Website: slack
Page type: stored-credit-cards
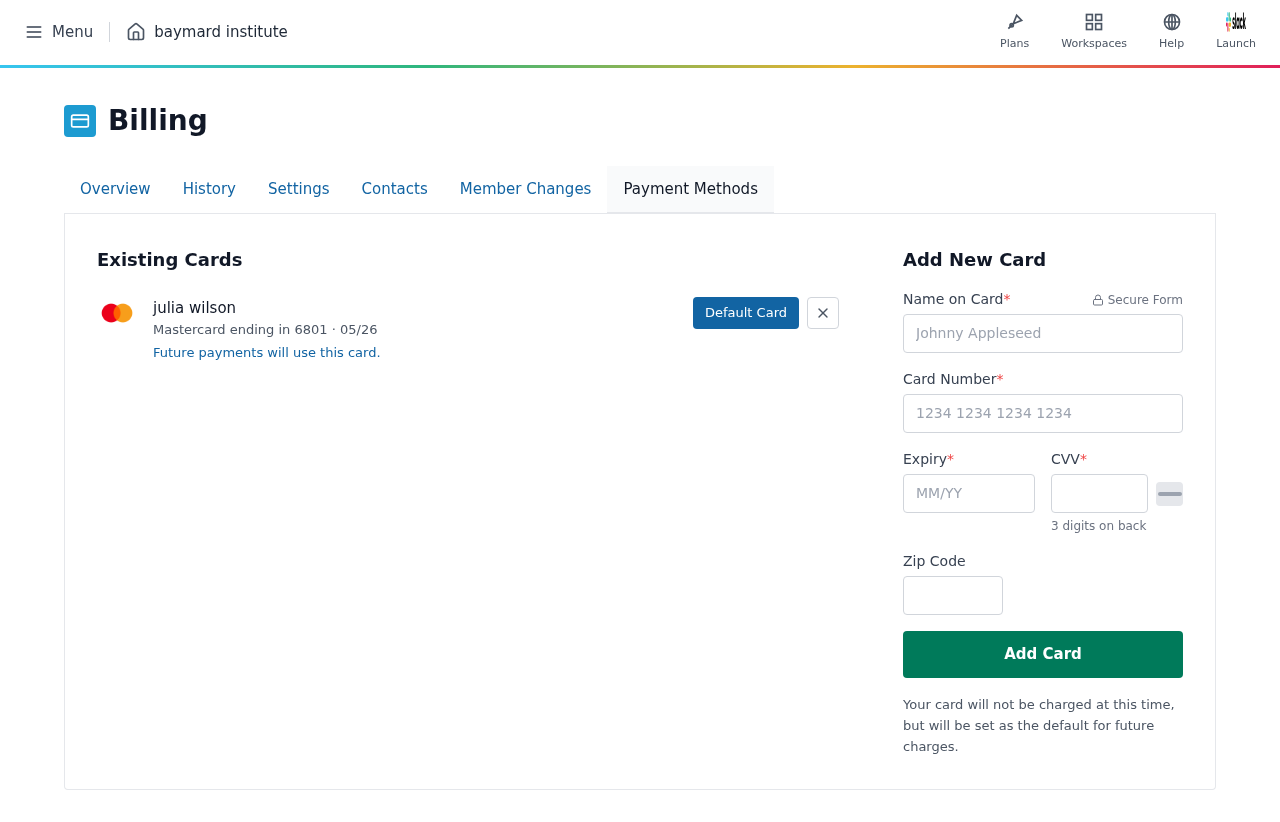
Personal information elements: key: PII_CARD_CVV
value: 008
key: PII_CARD_EXPIRY
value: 05/26
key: PII_CARD_EXPIRY_MONTH
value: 05
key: PII_CARD_EXPIRY_YEAR
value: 26
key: PII_CARD_LAST4
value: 6801
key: PII_CARD_NUMBER
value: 5481 7699 3075 6801
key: PII_CARD_TYPE
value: Mastercard
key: PII_FULLNAME
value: julia wilson
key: PII_FULLNAME
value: Julia Wilson
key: PII_POSTCODE
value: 26041